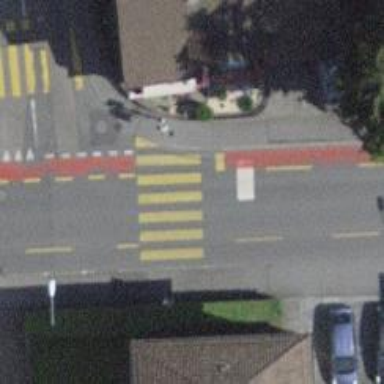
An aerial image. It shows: Footway with zebra crossing.